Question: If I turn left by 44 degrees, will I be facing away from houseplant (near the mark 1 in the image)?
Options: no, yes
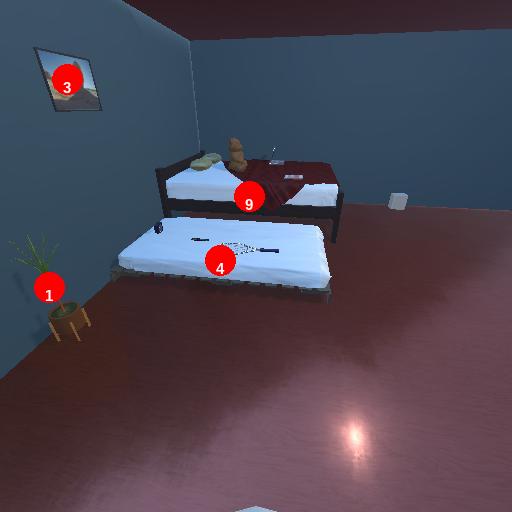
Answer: no